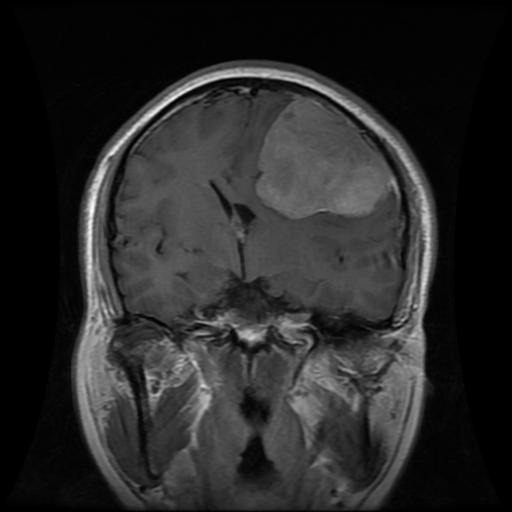
Label: meningioma